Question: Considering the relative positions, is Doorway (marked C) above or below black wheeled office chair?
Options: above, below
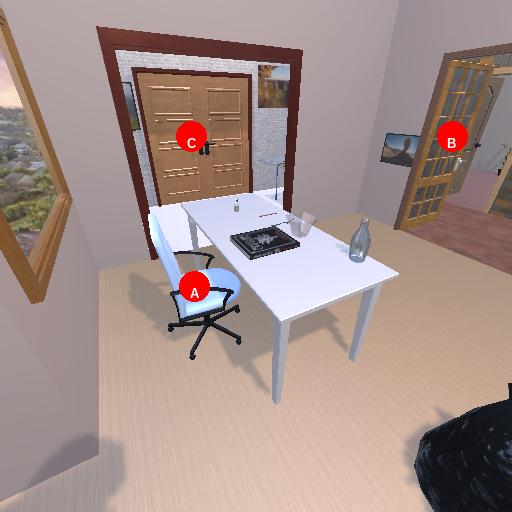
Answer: above